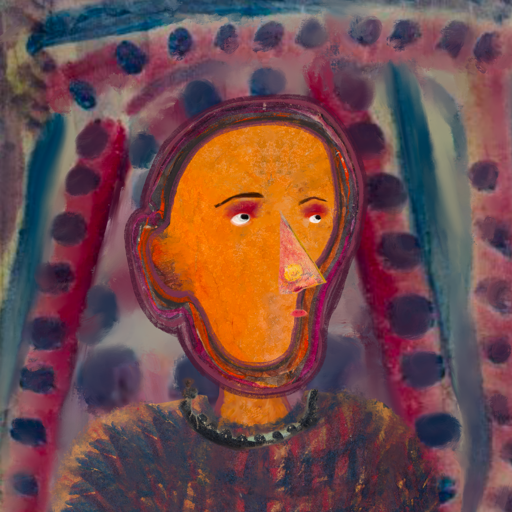
Background: HillGirl, Head And Neck Side: Hypocrite_w_Hair, Face Side: Irani, Bust: In_The_Sun, Hair Side: Blank, Head Accessory: Blank, Second Necklace: Blank, Necklace: Childish, Baby: Blank